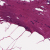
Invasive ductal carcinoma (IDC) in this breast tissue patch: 0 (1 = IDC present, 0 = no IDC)